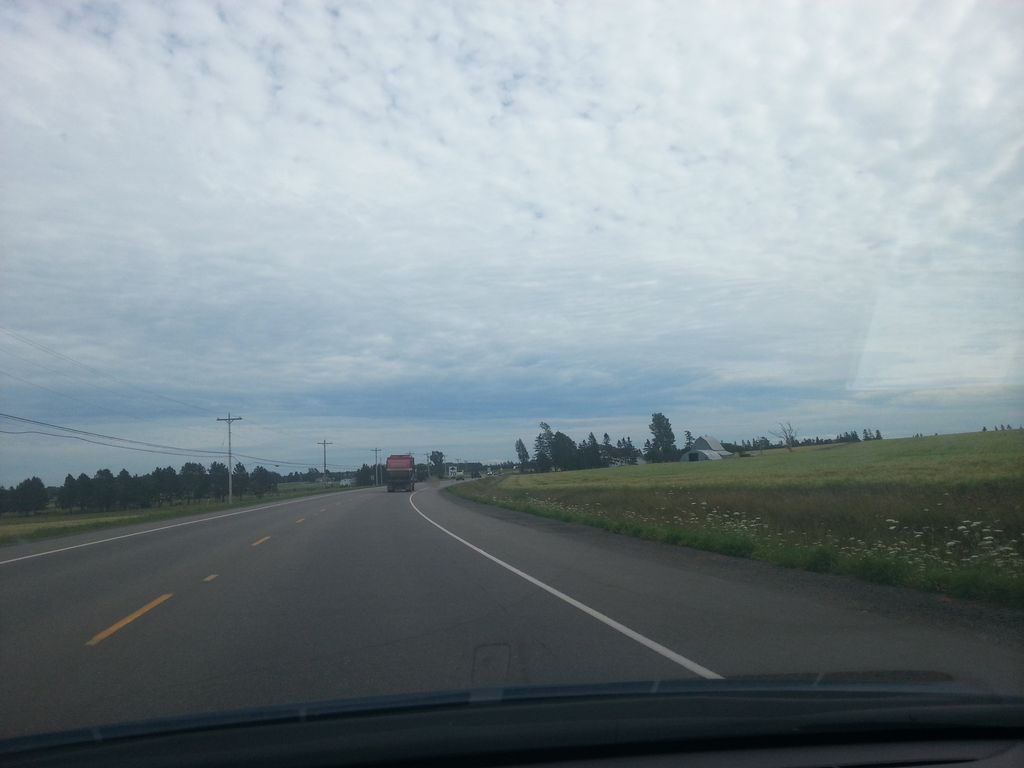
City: charlottetown